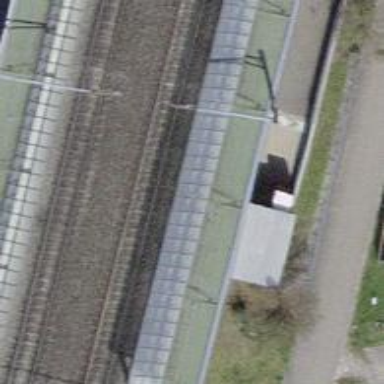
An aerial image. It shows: Light rail stop position with railway stop for public transport.